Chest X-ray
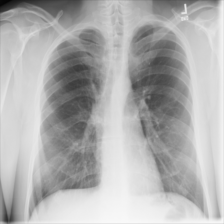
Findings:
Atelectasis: negative
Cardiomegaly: negative
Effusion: negative
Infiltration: negative
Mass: negative
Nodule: negative
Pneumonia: negative
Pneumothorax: negative
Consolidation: negative
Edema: negative
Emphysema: negative
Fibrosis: negative
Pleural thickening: negative
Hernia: negative